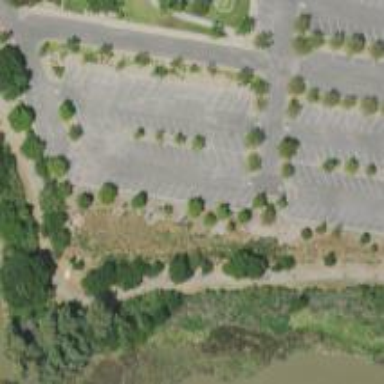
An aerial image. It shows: Parking area with surface.